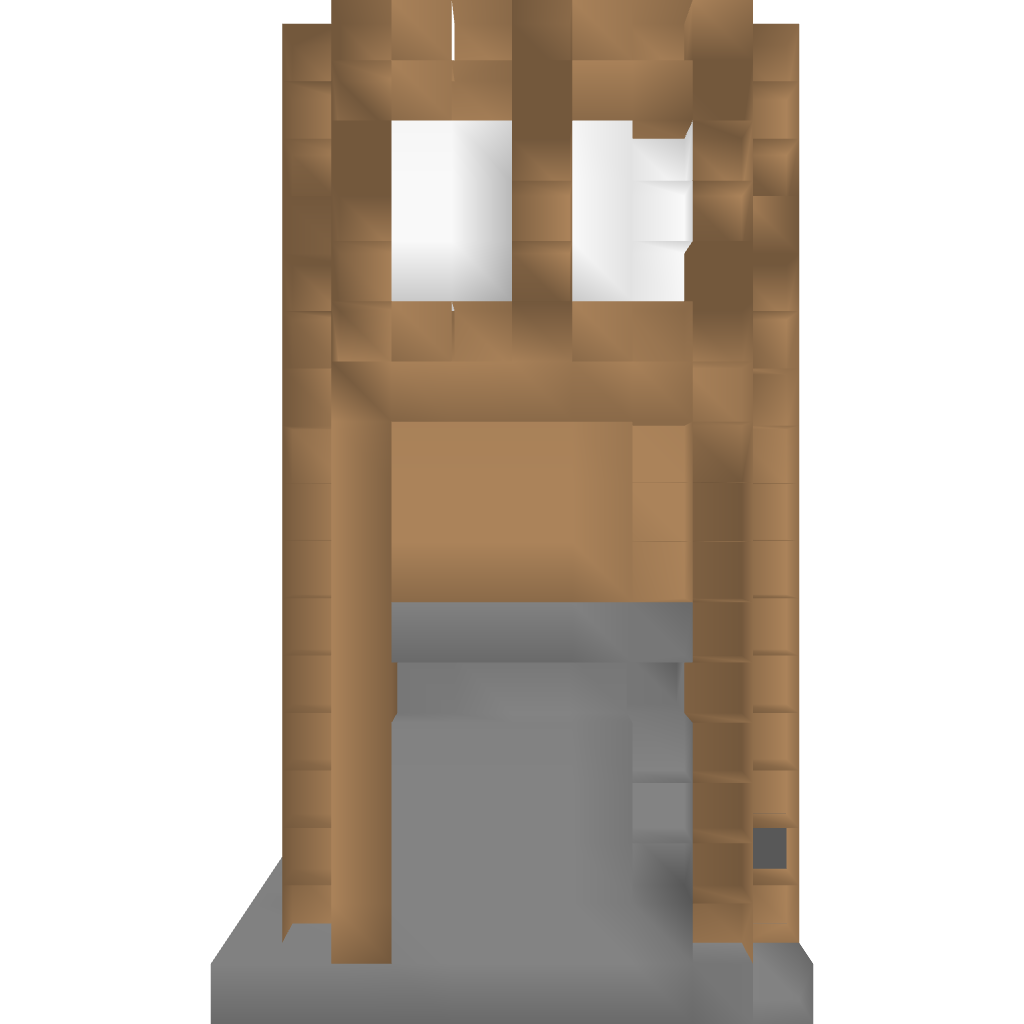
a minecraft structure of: Crafter House bad low quality